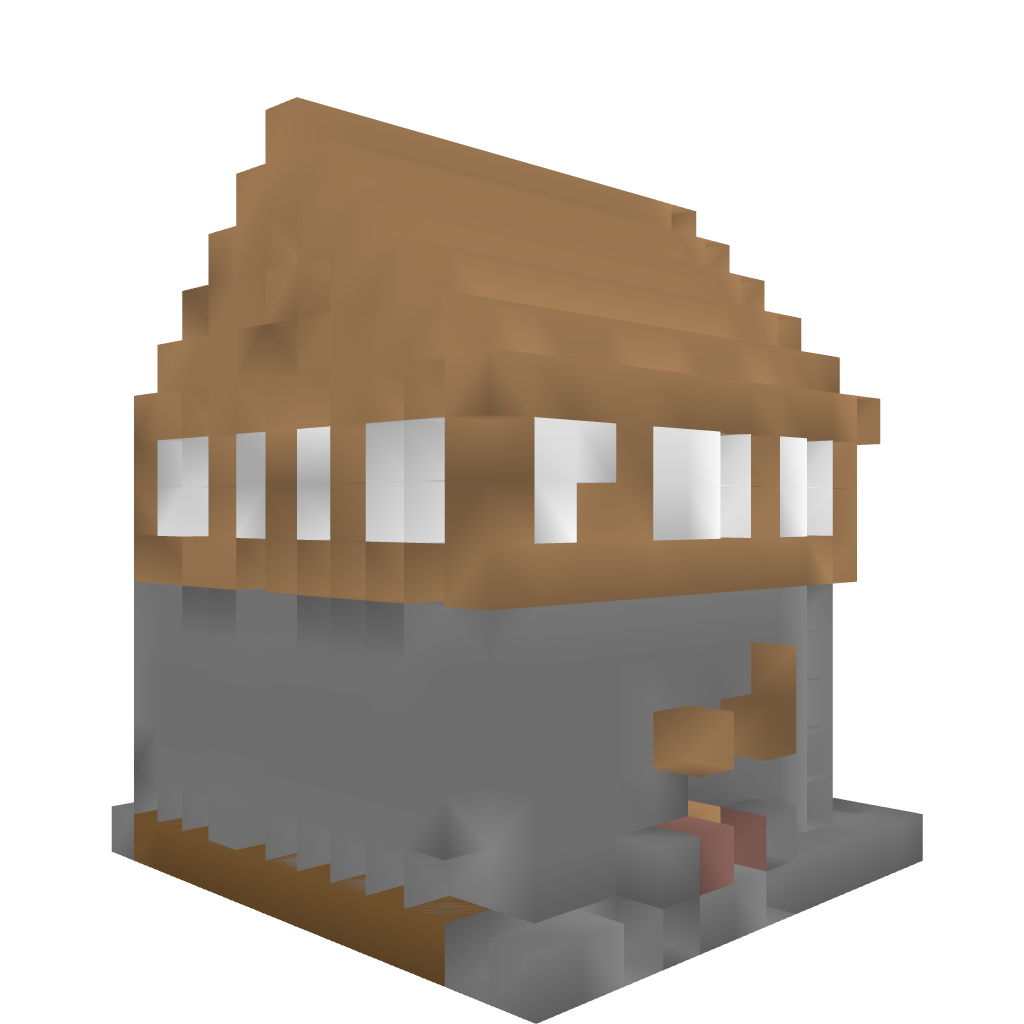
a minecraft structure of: Medieval Style House II good quality a lot of earth